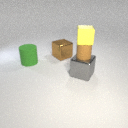
large green rubber cylinder to the left of large brown metal cube